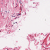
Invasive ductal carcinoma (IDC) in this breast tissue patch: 0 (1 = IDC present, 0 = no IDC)